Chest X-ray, PA view. Patient: 85 years old, sex F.
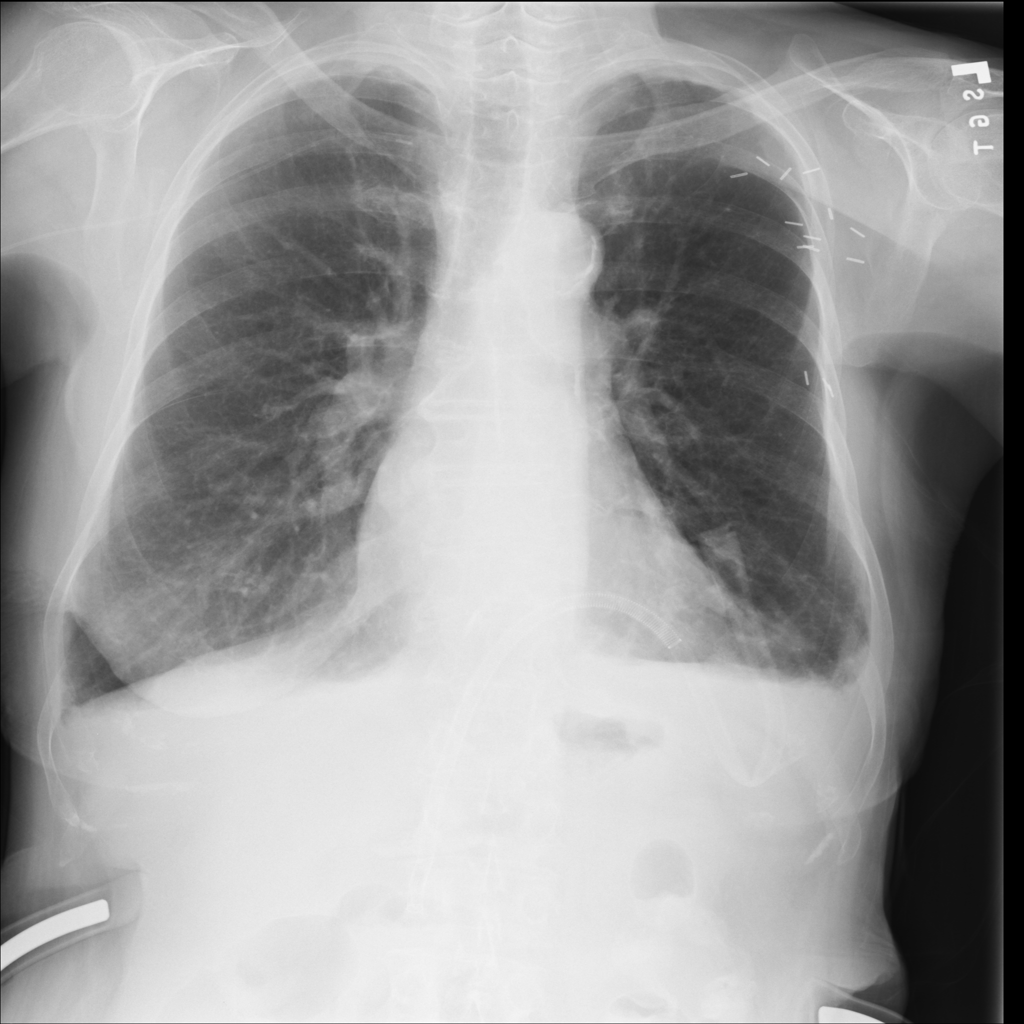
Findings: Effusion